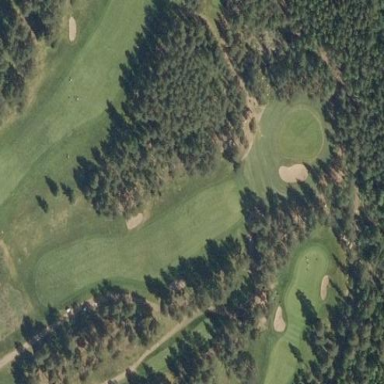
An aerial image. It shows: Grassy area designated as golf fairway.